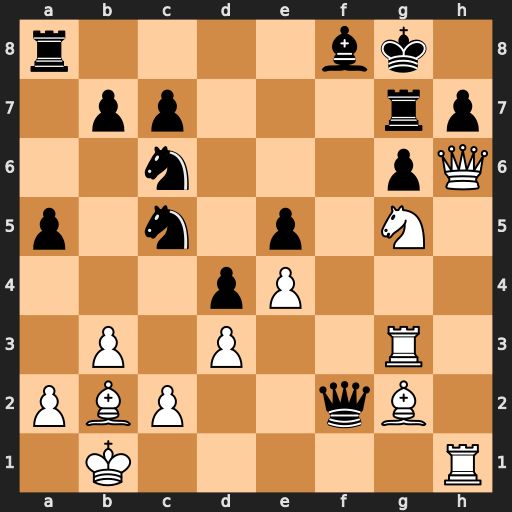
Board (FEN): r4bk1/1pp3rp/2n3pQ/p1n1p1N1/3pP3/1P1P2R1/PBP2qB1/1K5R
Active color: w
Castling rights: -
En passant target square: -
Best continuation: Nxh7 Qxg3 Ng5 Qxg5 Qxg5